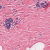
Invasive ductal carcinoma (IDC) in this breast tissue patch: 0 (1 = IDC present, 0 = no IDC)